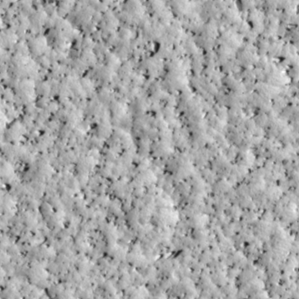
Label: non_frost